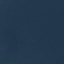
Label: SeaLake